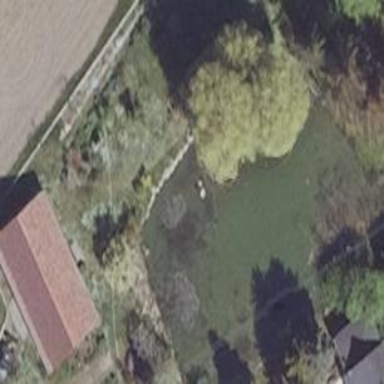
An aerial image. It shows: Peaceful pond surrounded by nature.